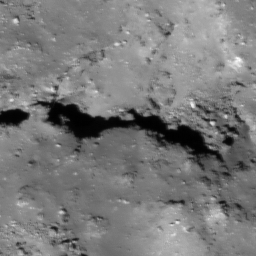
Pit: Tharp 1a
Host crater: Tharp
Host type: impact_melt
Lunar coordinates: latitude -30.6, longitude 145.681